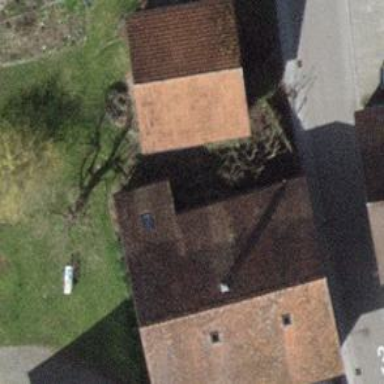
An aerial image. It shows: Barn.